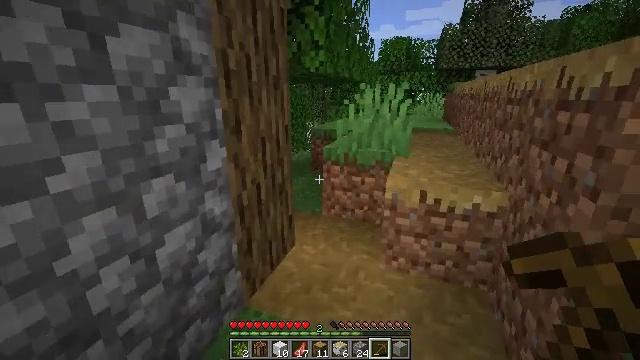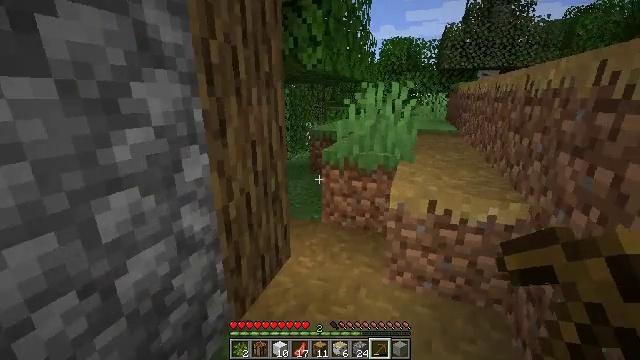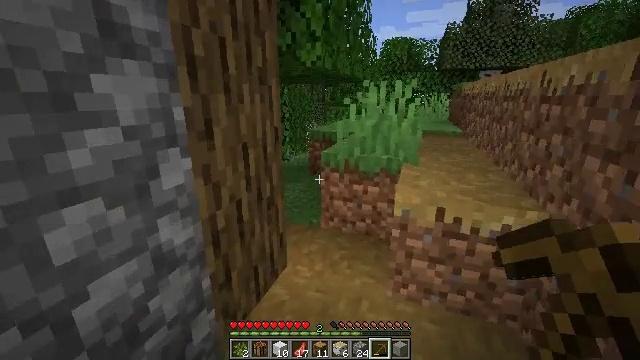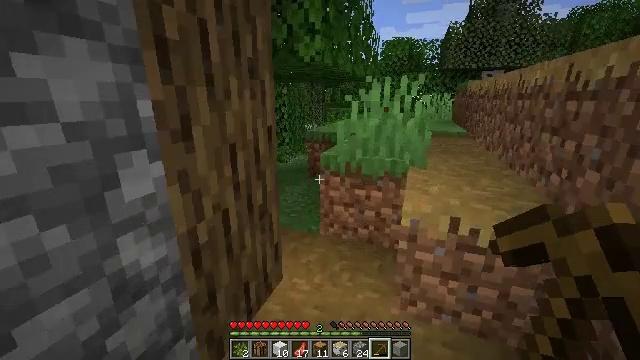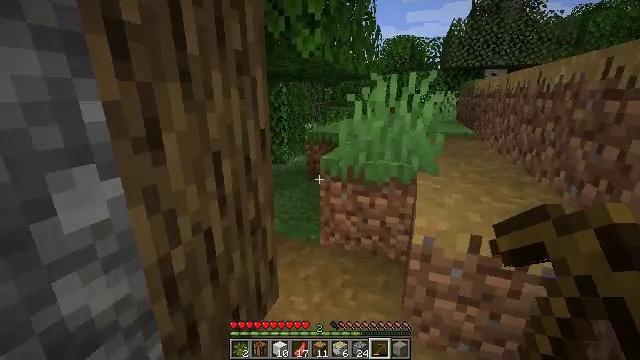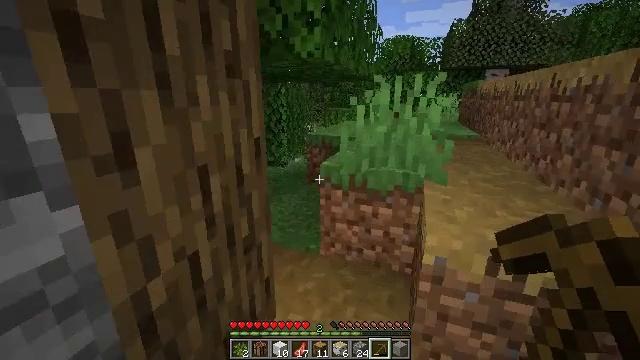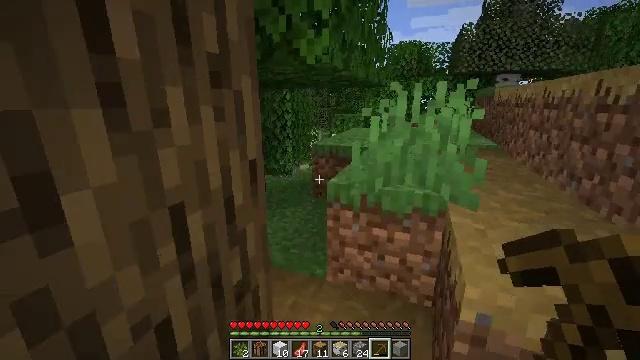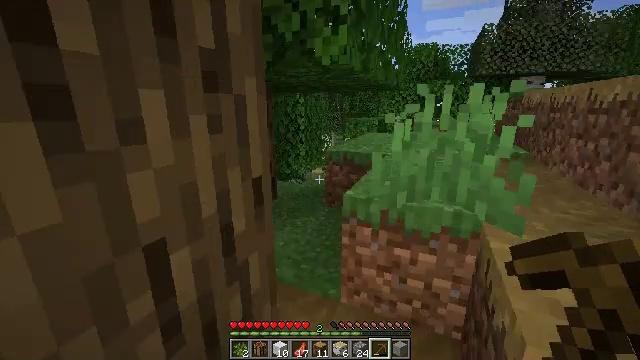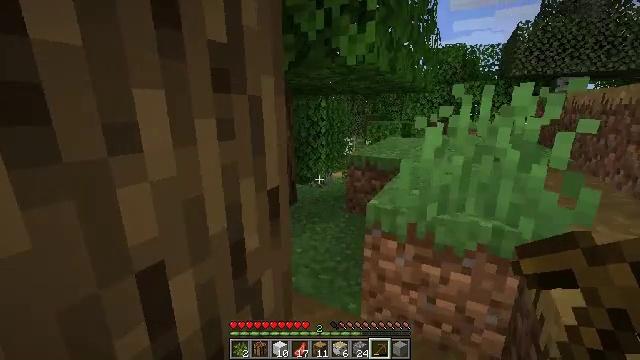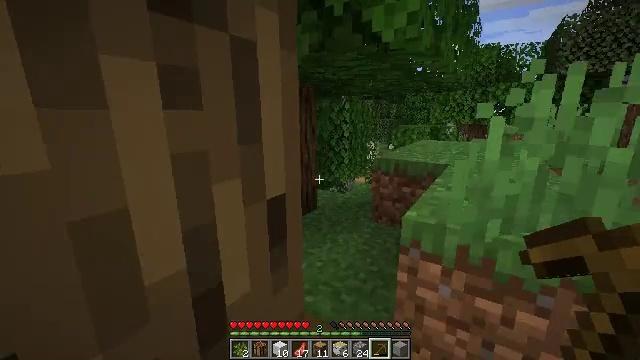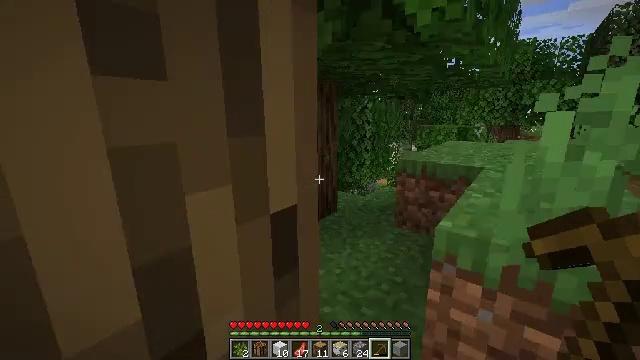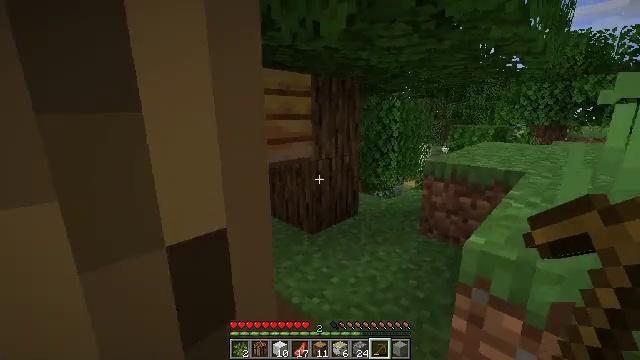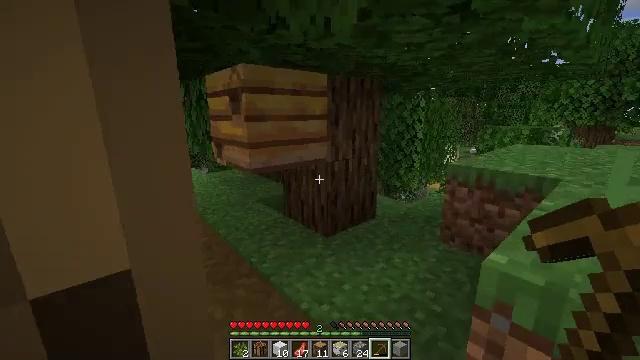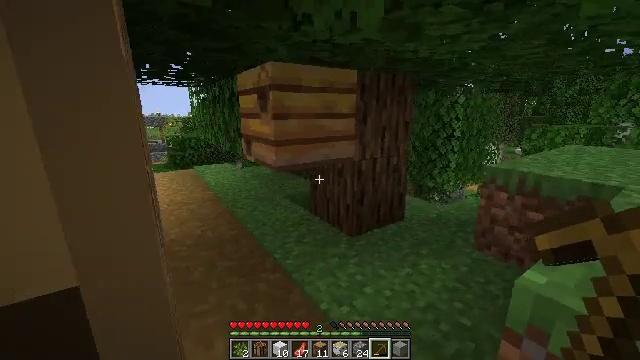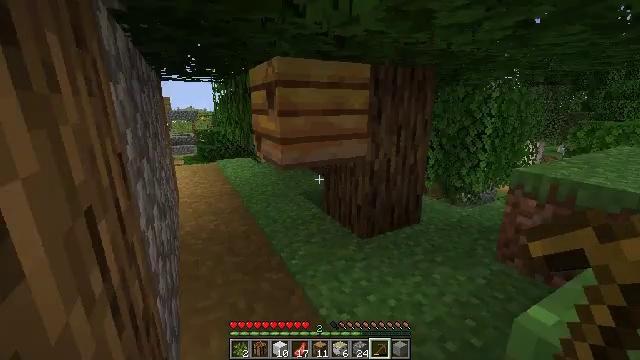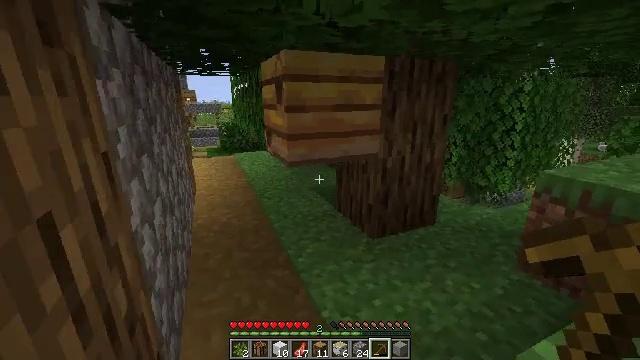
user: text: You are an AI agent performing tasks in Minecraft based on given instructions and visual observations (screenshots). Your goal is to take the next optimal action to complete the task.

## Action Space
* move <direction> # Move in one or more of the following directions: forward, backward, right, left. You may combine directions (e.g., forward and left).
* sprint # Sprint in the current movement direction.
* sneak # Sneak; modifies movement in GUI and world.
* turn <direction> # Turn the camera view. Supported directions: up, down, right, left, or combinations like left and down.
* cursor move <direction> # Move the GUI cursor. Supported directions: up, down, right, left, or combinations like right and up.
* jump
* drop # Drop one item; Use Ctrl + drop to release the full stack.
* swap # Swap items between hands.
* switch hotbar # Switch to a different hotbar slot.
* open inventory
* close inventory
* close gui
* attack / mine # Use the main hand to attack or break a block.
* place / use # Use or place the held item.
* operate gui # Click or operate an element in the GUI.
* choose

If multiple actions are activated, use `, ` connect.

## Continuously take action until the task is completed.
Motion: motion action
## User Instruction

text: Collect a hay block for crafting.
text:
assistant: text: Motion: move forward
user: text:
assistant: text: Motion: move forward
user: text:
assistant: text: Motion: move forward
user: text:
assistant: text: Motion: move forward
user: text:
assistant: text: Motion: move forward
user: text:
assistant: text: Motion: move forward, turn left and up
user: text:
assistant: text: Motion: move forward, turn left
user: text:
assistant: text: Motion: move forward, turn left
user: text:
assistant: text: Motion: move forward, turn left
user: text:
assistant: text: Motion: move forward, turn left
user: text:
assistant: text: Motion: move forward, turn left
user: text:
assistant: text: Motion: move forward, turn left
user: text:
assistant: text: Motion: move forward, turn left
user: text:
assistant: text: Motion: move forward, turn left and down
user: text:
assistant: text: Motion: move forward and move right, turn left and down
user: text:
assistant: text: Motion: move forward and move right
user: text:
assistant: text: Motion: move forward and move right
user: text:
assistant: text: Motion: move forward and move right
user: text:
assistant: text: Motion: move forward and move right
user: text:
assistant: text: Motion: move forward, turn left
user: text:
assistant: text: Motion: move forward, turn left
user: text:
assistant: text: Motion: move forward, turn left
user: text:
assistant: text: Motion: move forward, turn left
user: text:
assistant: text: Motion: move forward and move left, turn left
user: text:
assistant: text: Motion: move forward and move left
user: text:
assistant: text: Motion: move forward and move left
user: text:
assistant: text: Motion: move forward and move left
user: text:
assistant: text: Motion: move forward, turn right
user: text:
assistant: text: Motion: move forward
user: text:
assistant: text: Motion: move forward